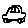
Label: car